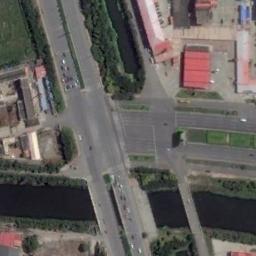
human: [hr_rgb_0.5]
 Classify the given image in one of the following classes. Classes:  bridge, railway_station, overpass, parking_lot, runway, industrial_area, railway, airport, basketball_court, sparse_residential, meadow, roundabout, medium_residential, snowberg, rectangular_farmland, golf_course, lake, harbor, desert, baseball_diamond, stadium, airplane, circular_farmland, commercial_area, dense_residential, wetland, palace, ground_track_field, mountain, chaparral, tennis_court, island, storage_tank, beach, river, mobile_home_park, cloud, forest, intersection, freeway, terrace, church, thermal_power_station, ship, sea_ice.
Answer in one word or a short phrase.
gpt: intersection